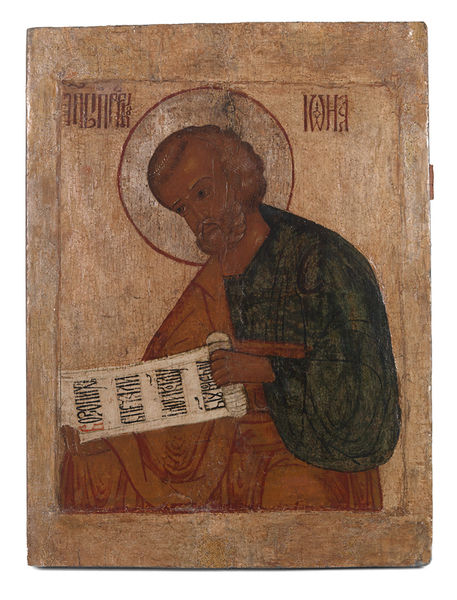
Titel: Icon with the Prophet Jonah
Standort: Amherst (Massachusetts, USA)
Institution: Mead Art Museum, Amherst College
Schlagwörter: blue, hands, oil, priest, red, religious, robes, white, black, face, gold, gray, green, grey, hair, nose, old, painting, portrait, robe, sitting, lesen, picture, brown, hand, wood, schreiben, greek, man, roman, head, orange, eyes, scroll, drawing, paper, shawl, paul, mouth, beard, saint, writing, door, reading, ancient, cloak, neck, jesus, monk, medieval, religion, fingers, god, book, eyebrows, byzantinisch, script, bible, forehead, sacred, latin, russia, russian, text, mustache, egyptian, orthodox, philosopher, halo, icon, holy, reader, john, panel, brows, language, byzantium, öl auf holz, bok, heiligenschein+, hinge, scriptures, roll, hieroglyphics, scripturs, ambergris, aramaic, man reading message, egyptian writing, stick figures writing, green cloak, ikone, holz, kyrillisch, russisch orthodox, orthodoxe ikone